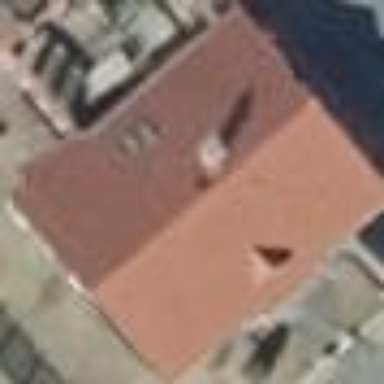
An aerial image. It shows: House with gabled roof oriented along with red color.